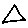
Label: triangle